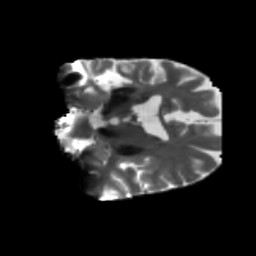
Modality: T2w
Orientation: coronal
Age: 62
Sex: female
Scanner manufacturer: siemens
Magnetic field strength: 3 T
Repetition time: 5.25 s
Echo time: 0.08 s